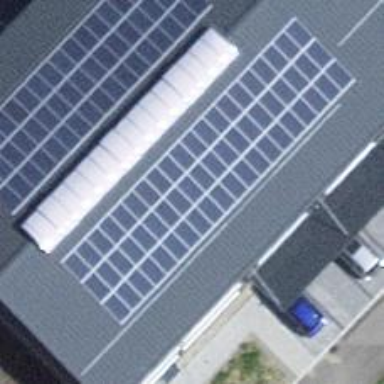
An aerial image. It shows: Solar photovoltaic panel generator.